Question: So, I have an android app to finish making for a project, the same one as I asked questions about here before but this time I'm having trouble with a completely different aspect. Since the app is about Pokemon, in one activity I have some TextViews, EditTexts and a button set up to make an IV calculator. If you're curious and don't know what "IVs" are in Pokemon, google it of course. Anyway, getting back on track...this image here I put together highlights my problem

Above the boxed line you see there is a ClassCastException thrown saying cannot cast from type TextView to EditText...I know what that means in a general sense but I cannot fathom why it is occurring here because as you can see in the relevant line of code (which i pasted into the image) the part of that line that involves casting is casting from View (return type of findViewById) to EditText. The arg R.id.EditText06 IS referring to an EditText in my activity so I don't see where the bad casting attempt is supposedly occurring. Just for a little clarification of the context of this, this is part of stuff coded into the OnClickListener of the button.
Apologies if this question seems perhaps incomplete as regards content shown about the problem but it is quite late for me (so much so that I'm going to bed upon posting this) and please do ask for me to post other stuff if you feel you need it to try to help me.
EDIT: here is my xml file for the activity in question. <URL>
EDIT2: OK now this is getting worse :( My current setup is that I have a sort of dummy main activity with just a button to launch an activity. While testing I changed which one it was to launch as desired...until some time last night (and I really don't see what could've started this problem) it worked fine with my 'IVCalculatorActvity' once I had it working fully and properly, and with the other activity. But now, it just crashes when I hit the button in the main activity...I'm just going to upload the project somewhere. (<URL>
Grrr...curse this reputation restriction on link posting >.>
I understand the reasoning but meh...
EDIT3: apologies for ssuch sudden editing but I only just saw you latest post now HalR. Testing app atm.
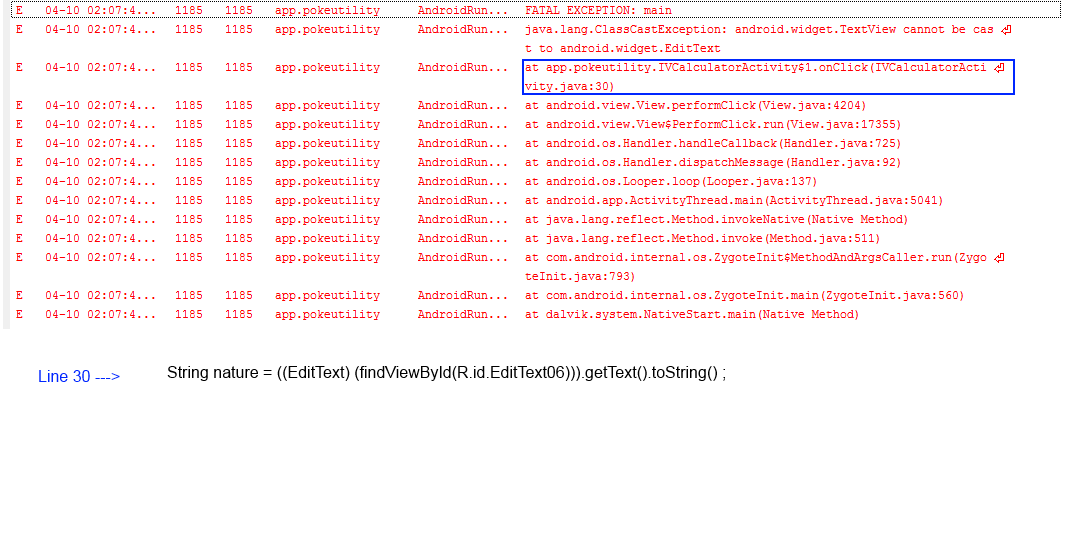
Answer: 'findViewById' doesn't return an object of class View, but of whatever class that object is indicated in your XML file. Whatever you think you are describing your EditText06 as in your XML, it thinks its a 'TextView' instead of and 'EditText'. Double check and make sure you aren't defining the 'id="EditText06"' in more than one spot.
If you show your xml, It would likely be easier for someone to point out the specific problem in your xml file.
You need to use the format "@+id/..." once for each label, the first time it shows up (either as a reference or as an id". Otherwise you generate multiple labels. I edited your file the way I think it needs.
'''
<?xml version="1.0" encoding="utf-8"?>
<RelativeLayout xmlns:android="http://schemas.android.com/apk/res/android"
xmlns:tools="http://schemas.android.com/tools"
android:layout_width="match_parent"
android:layout_height="match_parent"
android:paddingBottom="@dimen/activity_vertical_margin"
android:paddingLeft="@dimen/activity_horizontal_margin"
android:paddingRight="@dimen/activity_horizontal_margin"
android:paddingTop="@dimen/activity_vertical_margin"
tools:context=".IVCalculatorActivity" >
<Button
android:id="@+id/button3"
android:layout_width="wrap_content"
android:layout_height="wrap_content"
android:layout_alignParentBottom="true"
android:layout_alignParentLeft="true"
android:text="@string/calculate" />
<EditText
android:id="@+id/EditText01"
android:layout_width="140dp"
android:layout_height="wrap_content"
android:layout_alignBaseline="@+id/textViewD"
android:layout_alignBottom="@id/textViewD"
android:layout_alignLeft="@+id/EditText05"
android:ems="10" />
<EditText
android:id="@+id/EditText03"
android:layout_width="140dp"
android:layout_height="wrap_content"
android:layout_alignBaseline="@+id/textView5"
android:layout_alignBottom="@id/textView5"
android:layout_alignLeft="@+id/EditText02"
android:ems="10" />
<EditText
android:id="@+id/EditText04"
android:layout_width="140dp"
android:layout_height="wrap_content"
android:layout_alignBaseline="@+id/textView6"
android:layout_alignBottom="@id/textView6"
android:layout_alignLeft="@+id/EditText03"
android:ems="10" />
<TextView
android:id="@+id/textViewA"
android:layout_width="400dp"
android:layout_height="wrap_content"
android:layout_alignLeft="@+id/textViewC"
android:layout_alignParentTop="true"
android:text="@string/IVcalcHeader" />
<TextView
android:id="@id/textViewC"
android:layout_width="wrap_content"
android:layout_height="wrap_content"
android:layout_alignLeft="@id/textViewD"
android:layout_below="@id/textViewA"
android:layout_marginTop="26dp"
android:text="Stat" />
<EditText
android:id="@id/EditText05"
android:layout_width="140dp"
android:layout_height="wrap_content"
android:layout_alignBaseline="@id/textViewC"
android:layout_alignBottom="@id/textViewC"
android:layout_alignRight="@id/textViewA"
android:ems="10" />
<TextView
android:id="@id/textViewD"
android:layout_width="wrap_content"
android:layout_height="wrap_content"
android:layout_alignLeft="@+id/textViewB"
android:layout_below="@id/EditText05"
android:layout_marginTop="27dp"
android:text="Stat value" />
<EditText
android:id="@+id/EditText02"
android:layout_width="140dp"
android:layout_height="wrap_content"
android:layout_alignBaseline="@id/textViewB"
android:layout_alignBottom="@id/textViewB"
android:layout_alignLeft="@id/EditText01"
android:ems="10" />
<TextView
android:id="@id/textViewB"
android:layout_width="wrap_content"
android:layout_height="wrap_content"
android:layout_alignLeft="@id/textView5"
android:layout_below="@id/EditText01"
android:layout_marginTop="28dp"
android:text="Level" />
<TextView
android:id="@id/textView5"
android:layout_width="wrap_content"
android:layout_height="wrap_content"
android:layout_alignLeft="@id/textView6"
android:layout_centerVertical="true"
android:text="EV count" />
<TextView
android:id="@id/textView6"
android:layout_width="100dp"
android:layout_height="30dp"
android:layout_alignRight="@id/button3"
android:layout_below="@+id/EditText03"
android:layout_marginTop="29dp"
android:text="Base Stat" />
<TextView
android:id="@+id/textViewE"
android:layout_width="wrap_content"
android:layout_height="wrap_content"
android:layout_alignLeft="@id/textView6"
android:layout_below="@id/textView6"
android:layout_marginTop="40dp"
android:text="Nature" />
<TextView
android:id="@+id/textView7"
android:layout_width="wrap_content"
android:layout_height="wrap_content"
android:layout_alignLeft="@id/EditText04"
android:layout_alignTop="@id/button3"
android:text=" " />
<EditText
android:id="@+id/EditText06"
android:layout_width="140dp"
android:layout_height="wrap_content"
android:layout_alignBaseline="@id/textViewE"
android:layout_alignBottom="@id/textViewE"
android:layout_alignLeft="@id/textView7"
android:ems="10" />
</RelativeLayout>
'''